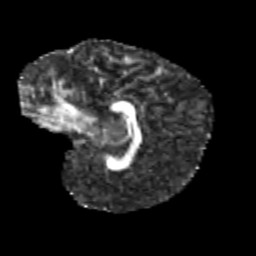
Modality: FA
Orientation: sagittal
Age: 9
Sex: female
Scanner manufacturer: siemens
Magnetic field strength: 3 T
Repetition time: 3.8 s
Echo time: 0.07 s